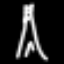
Label: The Eiffel Tower